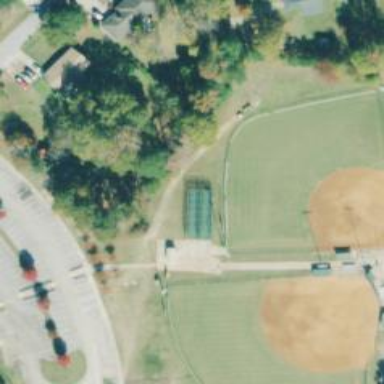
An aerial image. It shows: Baseball pitch for leisure land activities.